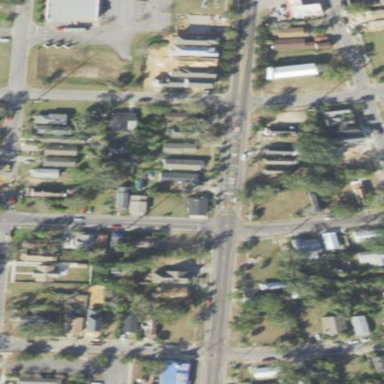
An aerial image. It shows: This residential area consists of single-family homes.